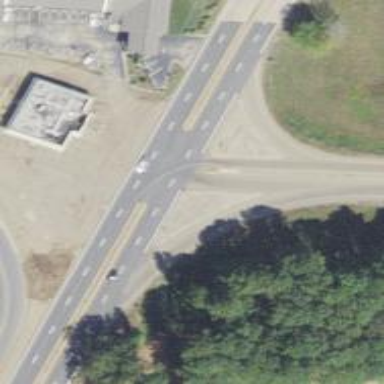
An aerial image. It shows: Trunk link highway.